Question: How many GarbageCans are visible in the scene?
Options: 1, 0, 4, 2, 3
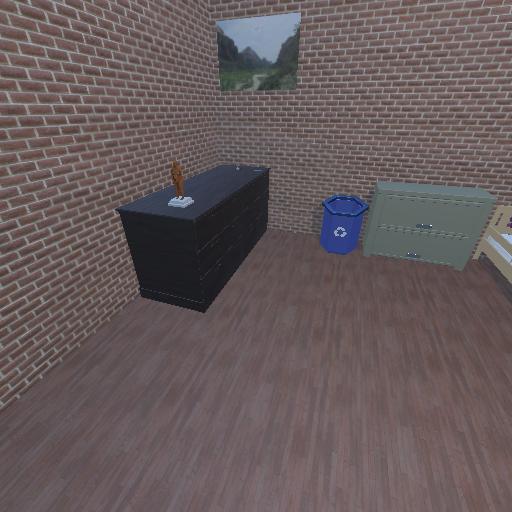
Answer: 1